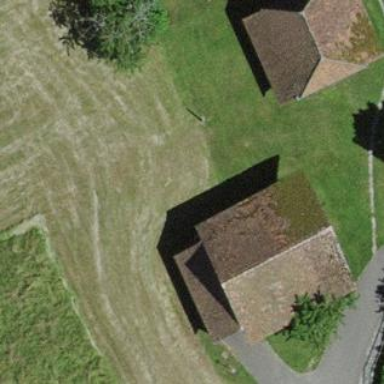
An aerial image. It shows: Barn.